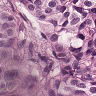
Metastatic tissue present: yes